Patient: sex M, age 30
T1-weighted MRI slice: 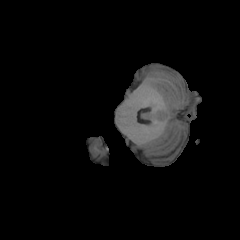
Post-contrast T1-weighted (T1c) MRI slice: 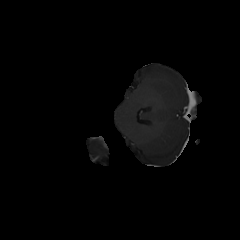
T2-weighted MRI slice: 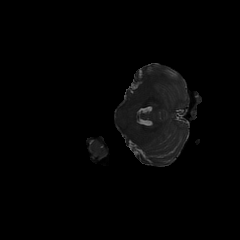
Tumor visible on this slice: no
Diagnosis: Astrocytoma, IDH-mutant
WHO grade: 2